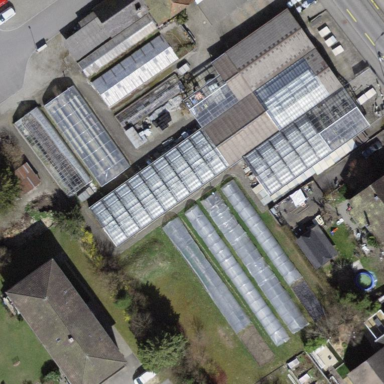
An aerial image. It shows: Greenhouse used for horticulture.